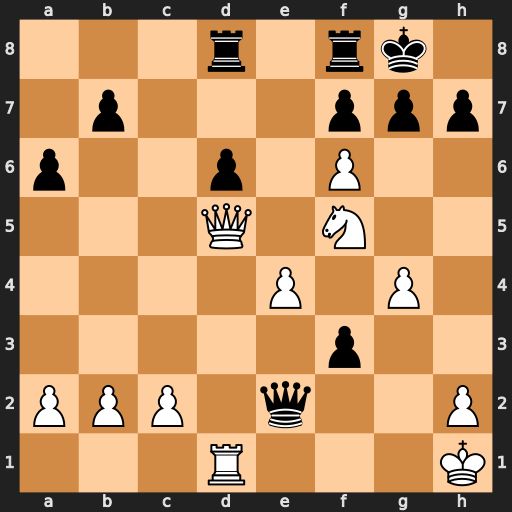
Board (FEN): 3r1rk1/1p3ppp/p2p1P2/3Q1N2/4P1P1/5p2/PPP1q2P/3R3K
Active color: w
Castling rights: -
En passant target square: -
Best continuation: Ne7+ Kh8 fxg7+ Kxg7 Qg5+ Kh8 Qf6#